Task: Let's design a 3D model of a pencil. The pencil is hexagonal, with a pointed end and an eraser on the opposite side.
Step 72:
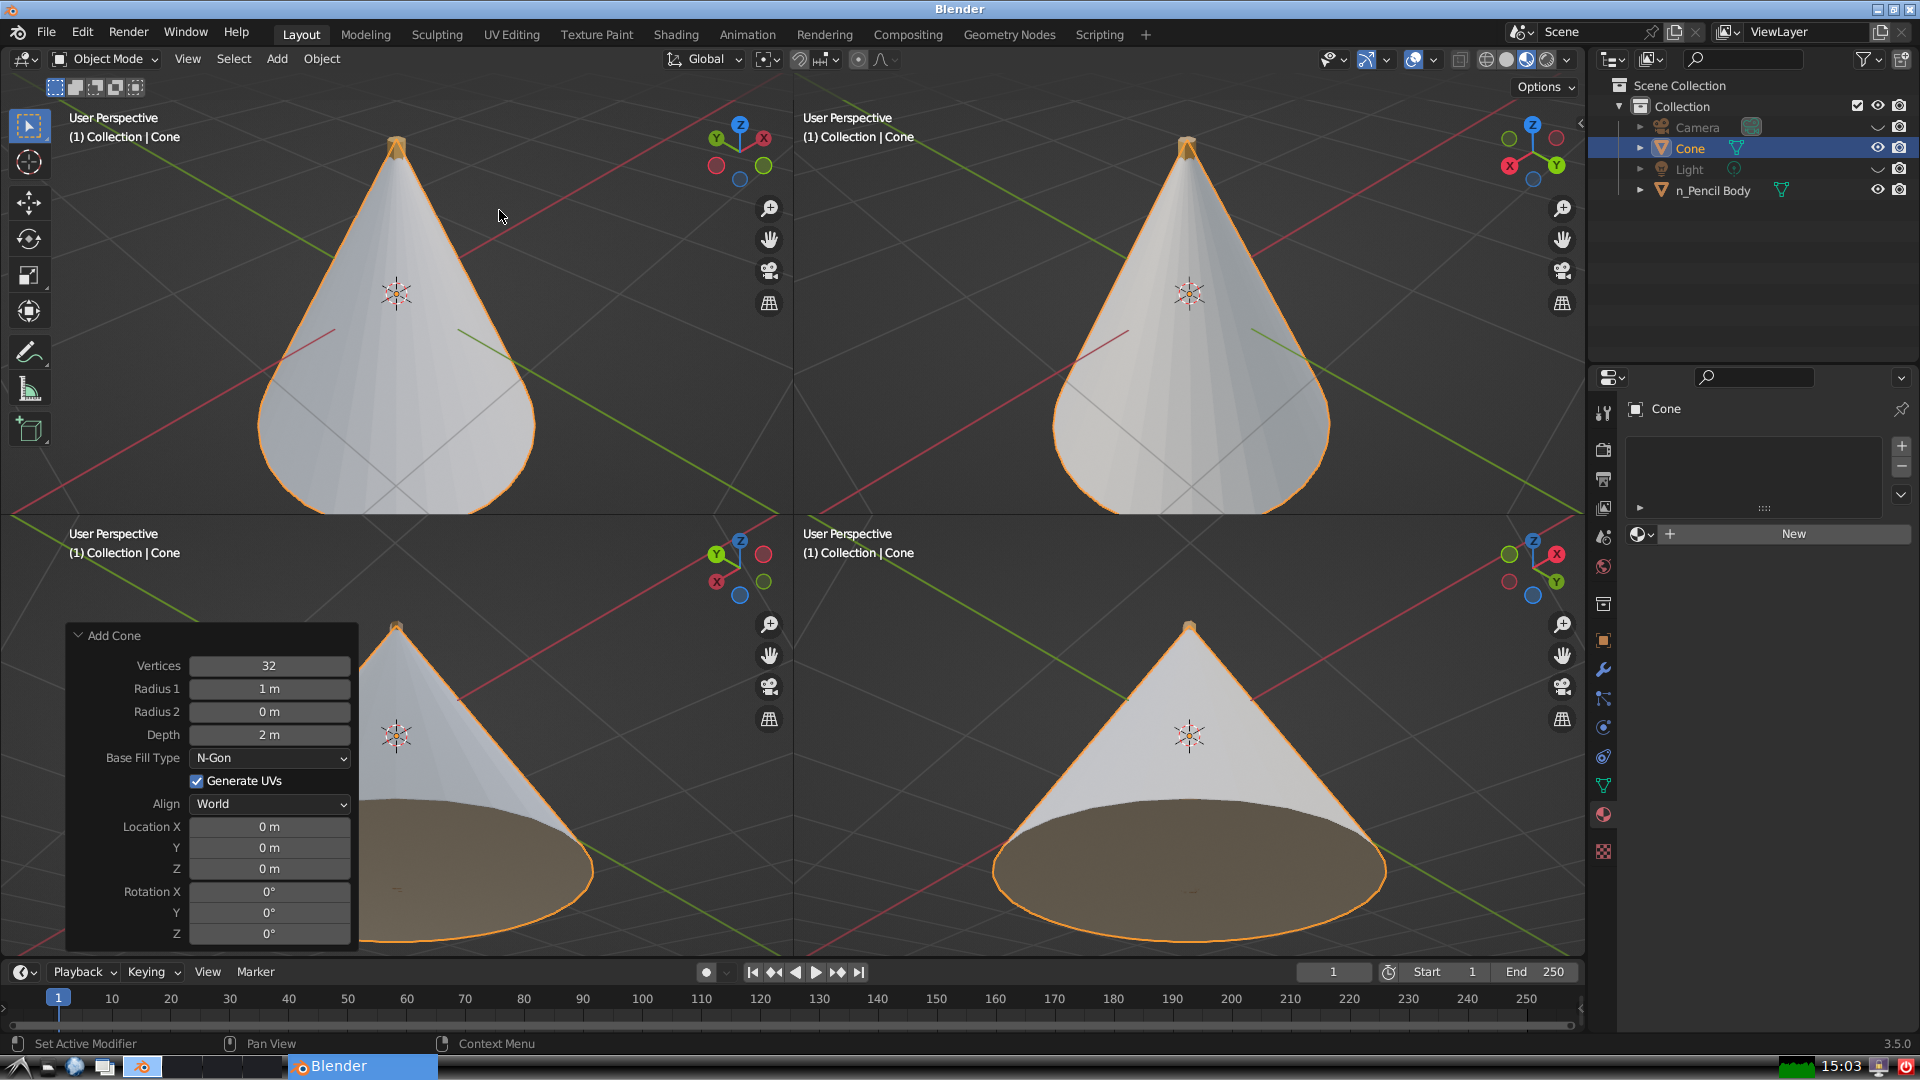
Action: {"mouse_move": [270, 667]}